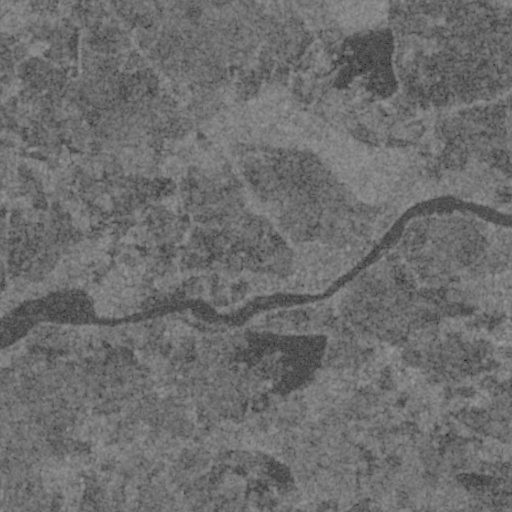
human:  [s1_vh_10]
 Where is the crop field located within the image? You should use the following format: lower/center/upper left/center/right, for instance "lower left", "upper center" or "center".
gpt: The crop field is located in the center right of the image.
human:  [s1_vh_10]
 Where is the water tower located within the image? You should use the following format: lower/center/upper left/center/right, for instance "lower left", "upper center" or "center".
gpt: The water tower is located in the lower left of the image.
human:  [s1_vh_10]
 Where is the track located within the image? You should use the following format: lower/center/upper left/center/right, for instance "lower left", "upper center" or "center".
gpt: There is no track in the image.

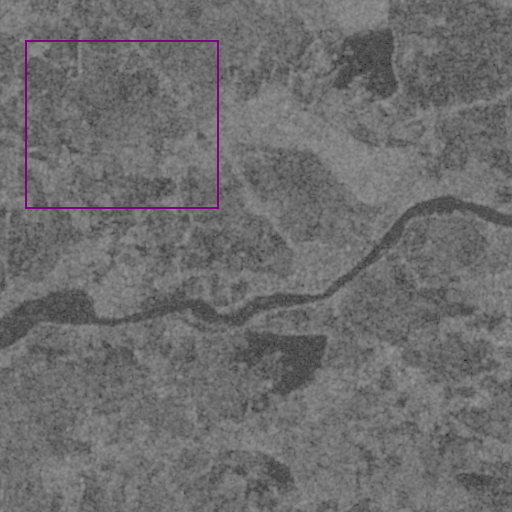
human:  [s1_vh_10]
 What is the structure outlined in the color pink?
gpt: There is no pink outline.
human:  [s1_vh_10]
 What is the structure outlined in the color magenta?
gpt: There is no structure outlined in magenta.